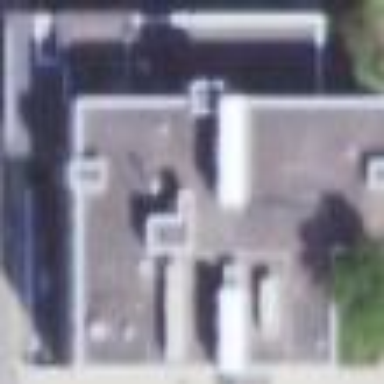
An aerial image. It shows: Commercial building that functions as hospital.